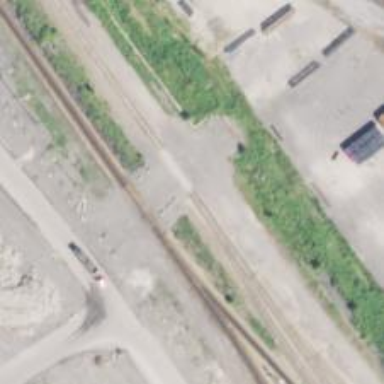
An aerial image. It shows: Railway yard.